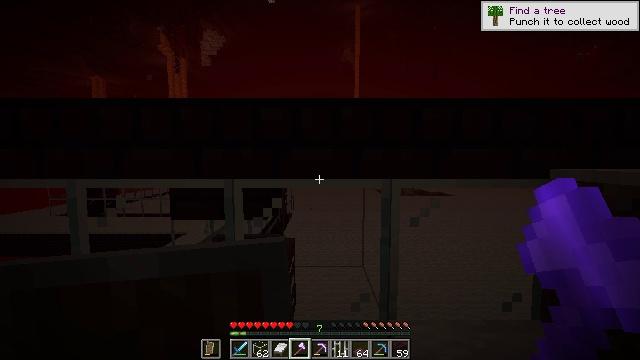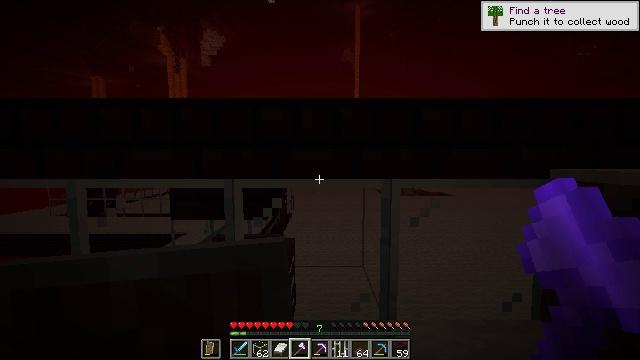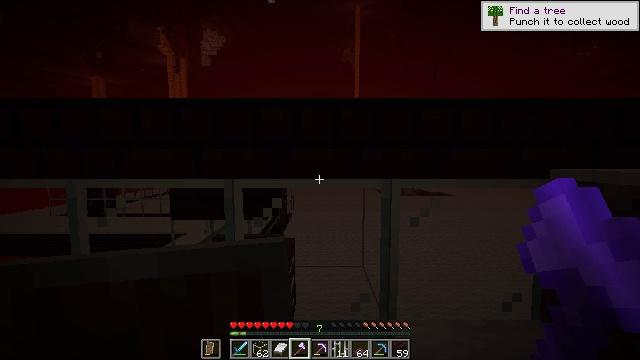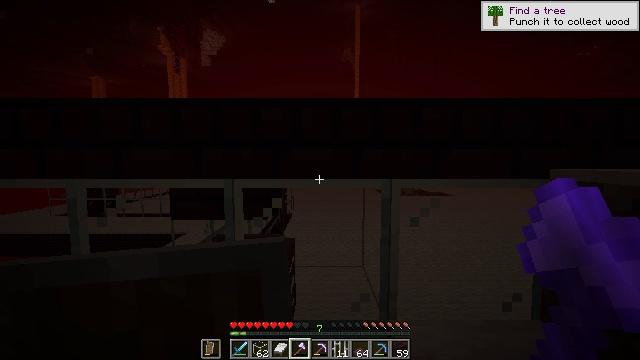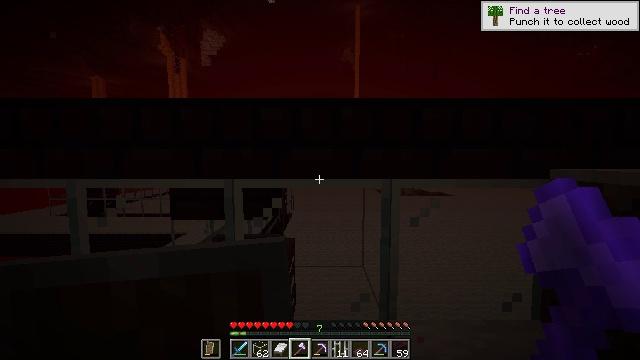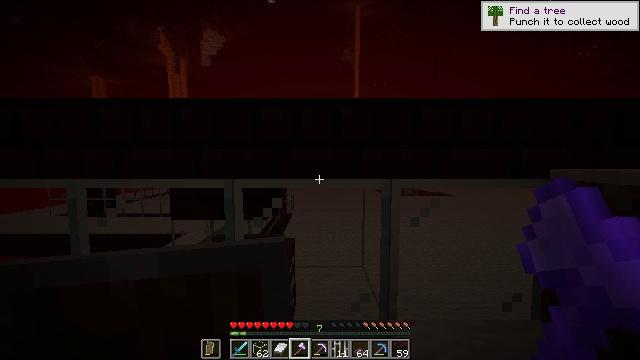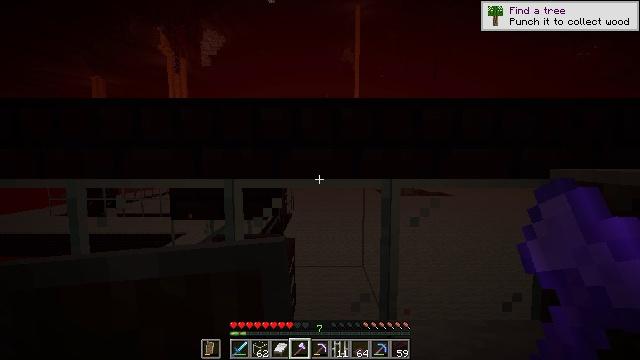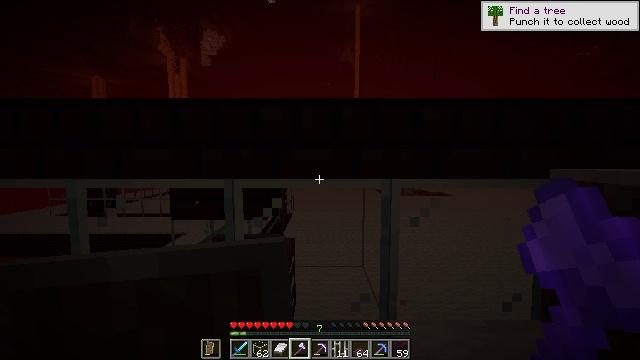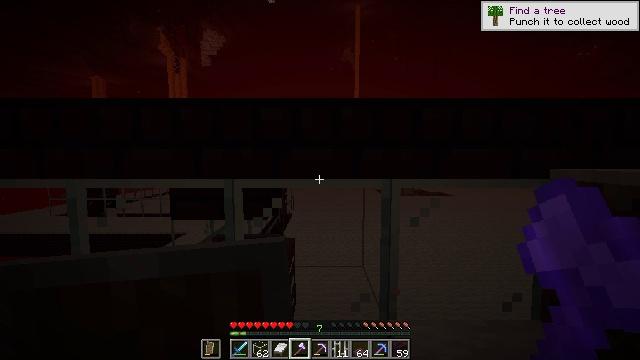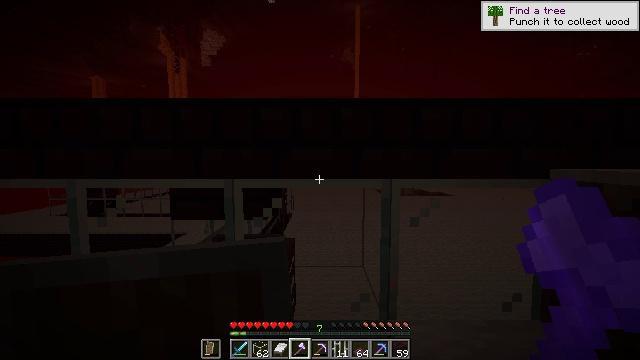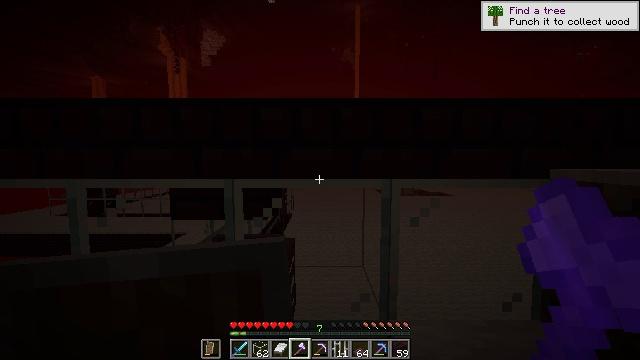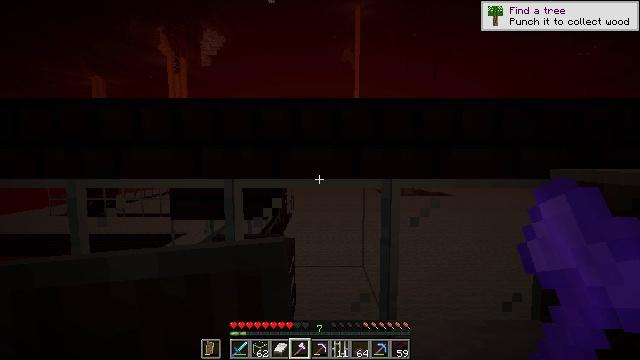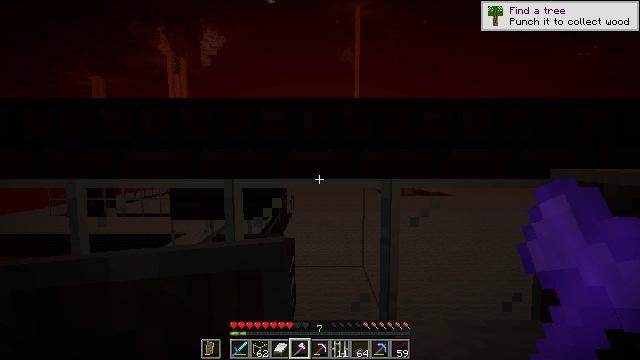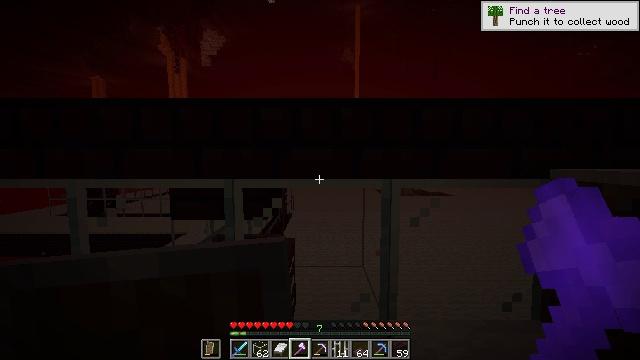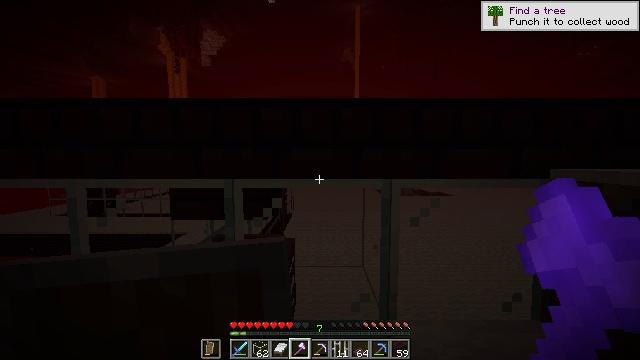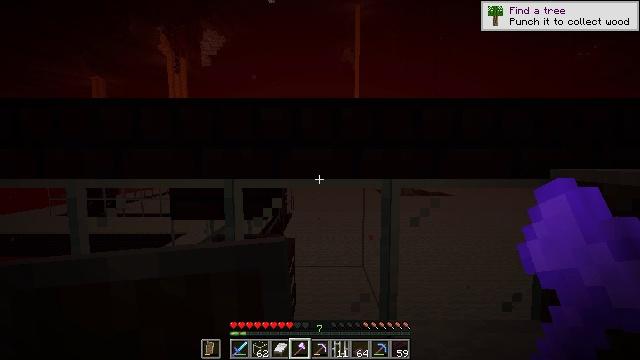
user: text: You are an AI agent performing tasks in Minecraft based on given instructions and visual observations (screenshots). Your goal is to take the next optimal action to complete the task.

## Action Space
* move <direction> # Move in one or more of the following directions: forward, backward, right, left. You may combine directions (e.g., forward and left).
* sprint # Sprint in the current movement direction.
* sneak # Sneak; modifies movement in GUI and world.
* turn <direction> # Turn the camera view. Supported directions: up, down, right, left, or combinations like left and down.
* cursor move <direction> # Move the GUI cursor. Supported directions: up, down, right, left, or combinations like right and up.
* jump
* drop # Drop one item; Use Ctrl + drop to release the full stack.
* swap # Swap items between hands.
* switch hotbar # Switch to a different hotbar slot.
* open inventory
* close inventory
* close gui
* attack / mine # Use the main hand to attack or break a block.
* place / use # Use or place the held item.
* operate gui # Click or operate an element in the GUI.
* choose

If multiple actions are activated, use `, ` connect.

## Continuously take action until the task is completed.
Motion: motion action
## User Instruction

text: Collect the rare wither rose.
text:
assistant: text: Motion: no_op
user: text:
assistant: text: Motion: no_op
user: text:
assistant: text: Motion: no_op
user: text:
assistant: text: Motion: no_op
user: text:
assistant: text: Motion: no_op
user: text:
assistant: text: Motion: no_op
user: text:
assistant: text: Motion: no_op
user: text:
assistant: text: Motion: no_op
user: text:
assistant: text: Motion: no_op
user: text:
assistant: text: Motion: no_op
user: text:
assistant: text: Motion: no_op
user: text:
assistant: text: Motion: no_op
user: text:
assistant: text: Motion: no_op
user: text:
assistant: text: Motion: no_op
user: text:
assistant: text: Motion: no_op
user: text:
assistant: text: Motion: no_op
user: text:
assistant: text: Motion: no_op
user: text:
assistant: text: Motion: no_op
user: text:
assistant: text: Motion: no_op
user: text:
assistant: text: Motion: no_op
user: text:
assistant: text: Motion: no_op
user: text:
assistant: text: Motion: no_op
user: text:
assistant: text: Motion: no_op
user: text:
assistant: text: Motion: no_op
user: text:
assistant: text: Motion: no_op
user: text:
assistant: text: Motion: no_op
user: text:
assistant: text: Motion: no_op
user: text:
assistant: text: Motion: turn left and down
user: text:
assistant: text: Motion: turn left and down
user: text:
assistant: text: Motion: turn left and down